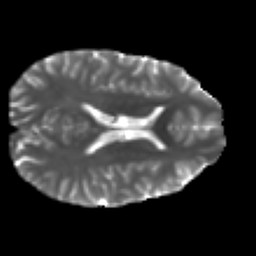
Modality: T2w
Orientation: axial
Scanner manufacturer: ge
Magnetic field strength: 3 T
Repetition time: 7.98 s
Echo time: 0.0701 s